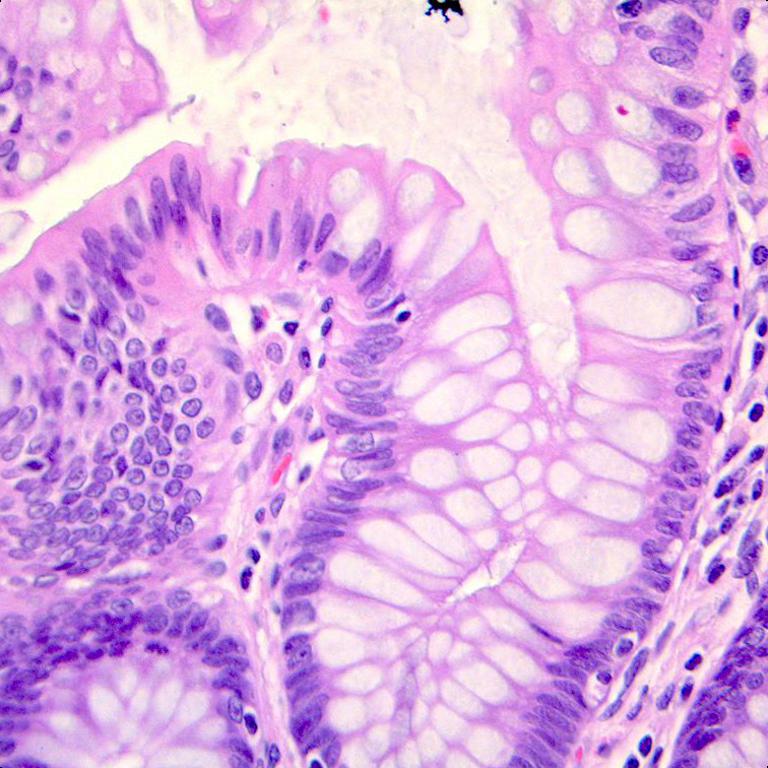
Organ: colon
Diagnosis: benign